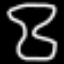
Label: hourglass